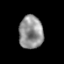
Tissue: prostate
Cell type: T cells
Senescence score: 0.3488
Nuclear area (px): 775
Mean DAPI intensity: 146.477